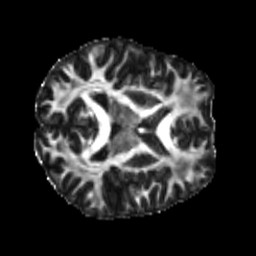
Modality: FA
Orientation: axial
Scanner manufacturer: siemens
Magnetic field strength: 3 T
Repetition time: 4 s
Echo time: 0.0594 s